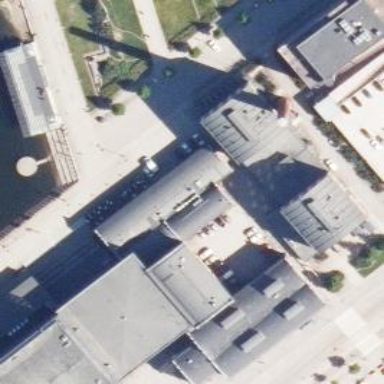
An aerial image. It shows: Conference centre.